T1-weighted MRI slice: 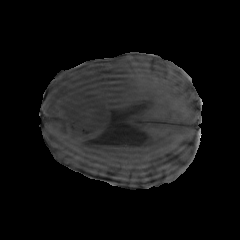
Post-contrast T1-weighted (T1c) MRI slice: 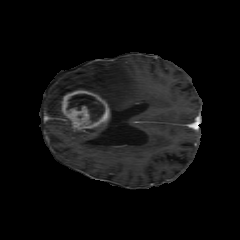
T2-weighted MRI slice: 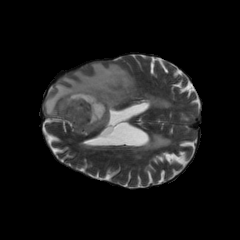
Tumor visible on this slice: yes